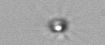
Label: Calciopappus